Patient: sex M, age 32
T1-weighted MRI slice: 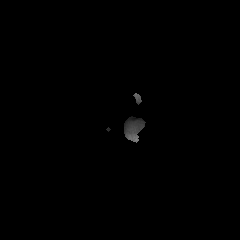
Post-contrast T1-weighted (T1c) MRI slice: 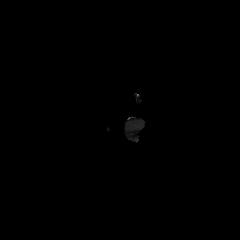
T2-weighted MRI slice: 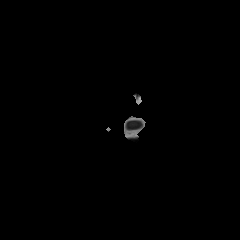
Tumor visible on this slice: no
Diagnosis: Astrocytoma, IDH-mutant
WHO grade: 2